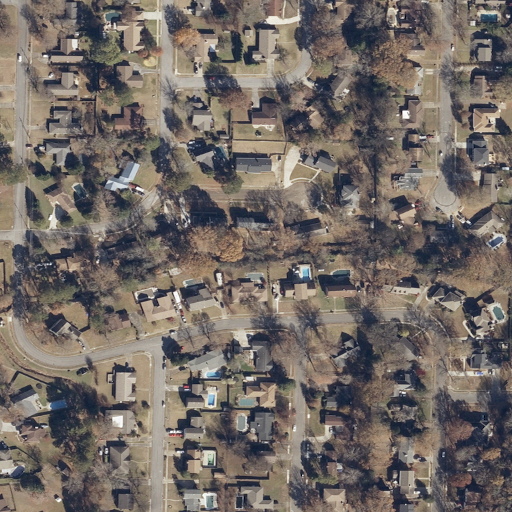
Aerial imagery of valley in Alabama named Weatherly Cove containing low intensity development, open development, medium intensity development, and deciduous forest